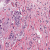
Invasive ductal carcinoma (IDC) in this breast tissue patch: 1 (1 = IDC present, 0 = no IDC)